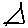
Label: triangle